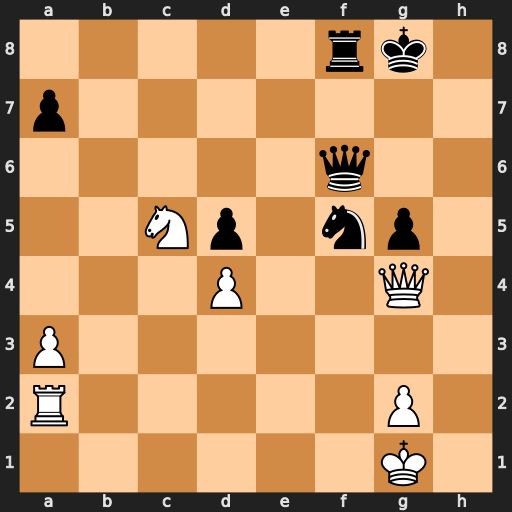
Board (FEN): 5rk1/p7/5q2/2Np1np1/3P2Q1/P7/R5P1/6K1
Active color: w
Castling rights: -
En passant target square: -
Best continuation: Nd7 Qe7 Nxf8 Qe3+ Kh2